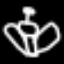
Label: angel